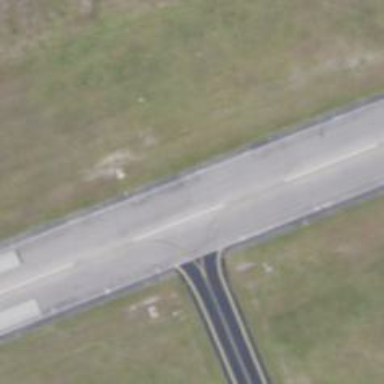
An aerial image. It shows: Image of taxiway at airport.